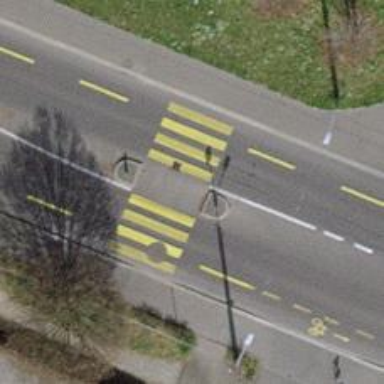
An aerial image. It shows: Secondary road with asphalt surface and trolley wires above. There are lanes for both cyclists and pedestrians on both sides of the road.